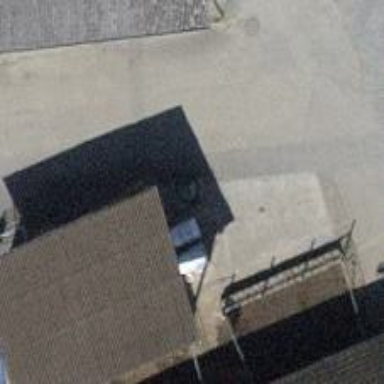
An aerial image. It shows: View of roof of building.